Question: What I need is a black box filled with transparent text over a background image.
See this example:

Is this possible? If so, how can I do it?
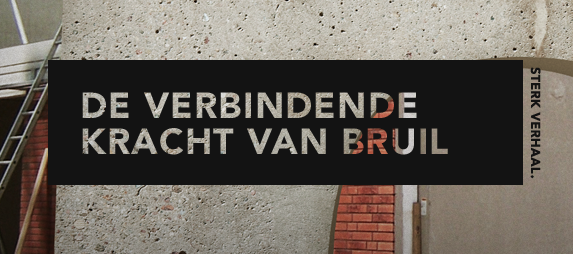
Answer: There is no cross-browser solution yet, only webkit seems to support masks.
'''
-webkit-mask-image: url(/path/to/mask.png);
'''
<URL>